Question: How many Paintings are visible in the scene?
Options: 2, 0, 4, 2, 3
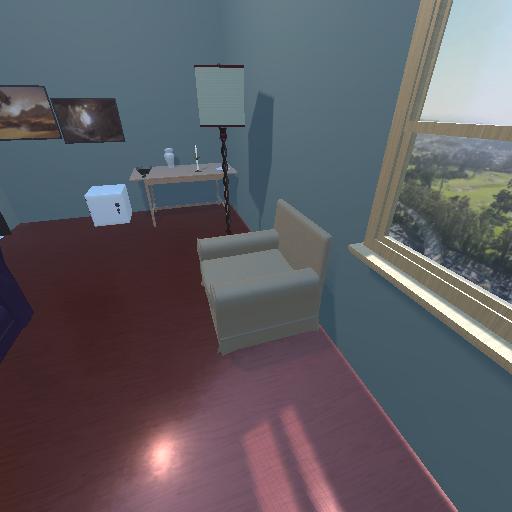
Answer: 2